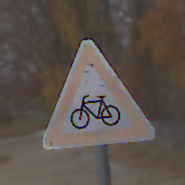
Verkehrszeichen: RadverkehrRechts
Umgebung: Outdoor, Nature
Tageszeit: MorningAfternoon
Wetter: Overcast
Licht: Natural
Jahreszeit: NotSpecified
Kontrast: LowContrast